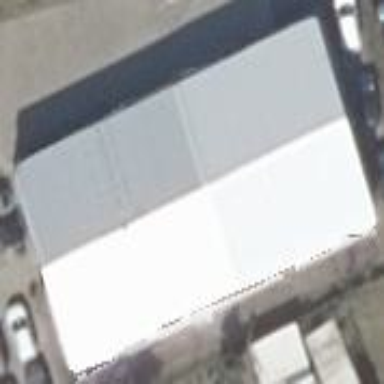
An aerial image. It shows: Building housing car shop offering both dealer and repair services.